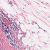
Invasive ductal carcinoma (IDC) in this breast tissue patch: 0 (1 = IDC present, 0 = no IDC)